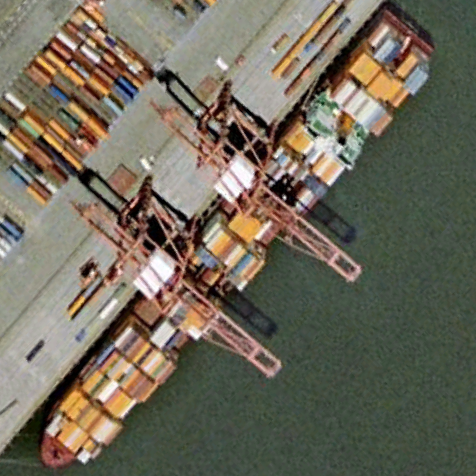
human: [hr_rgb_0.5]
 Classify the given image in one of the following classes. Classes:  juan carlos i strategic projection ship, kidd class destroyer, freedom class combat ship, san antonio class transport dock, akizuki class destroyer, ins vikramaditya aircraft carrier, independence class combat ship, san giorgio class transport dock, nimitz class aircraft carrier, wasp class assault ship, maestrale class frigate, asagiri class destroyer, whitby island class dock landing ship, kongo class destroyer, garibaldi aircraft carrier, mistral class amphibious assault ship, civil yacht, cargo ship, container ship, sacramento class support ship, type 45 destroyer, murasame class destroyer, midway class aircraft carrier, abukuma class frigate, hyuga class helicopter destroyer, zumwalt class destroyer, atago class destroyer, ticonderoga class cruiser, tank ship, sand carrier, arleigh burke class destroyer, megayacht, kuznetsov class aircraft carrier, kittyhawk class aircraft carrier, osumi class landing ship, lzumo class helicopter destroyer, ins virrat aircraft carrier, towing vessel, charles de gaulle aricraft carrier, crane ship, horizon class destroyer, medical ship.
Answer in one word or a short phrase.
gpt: Container ship